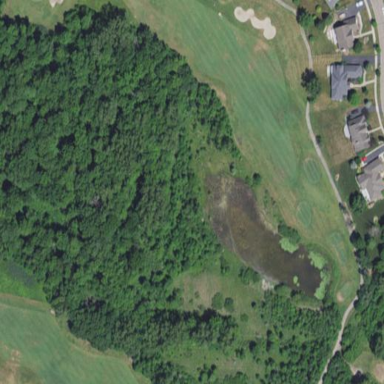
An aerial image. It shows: Rough grassy area used for golf.